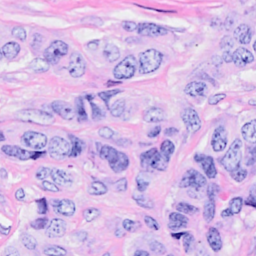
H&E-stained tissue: Breast